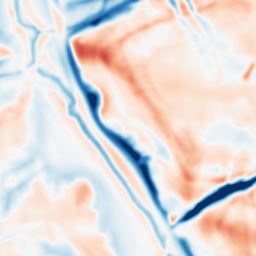
Category: multiscale
Decomposition family: dog
Decomposition parameters: sigma_low: 2
sigma_high: 10
Upsampling method: quartic
Upsampling parameters: scale: 8
Upsampling scale: 8